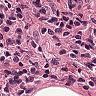
Metastatic tissue present: no